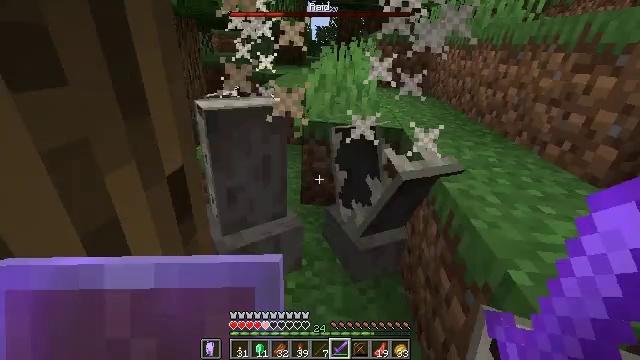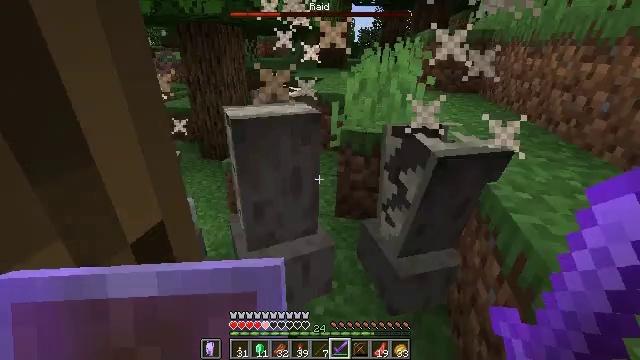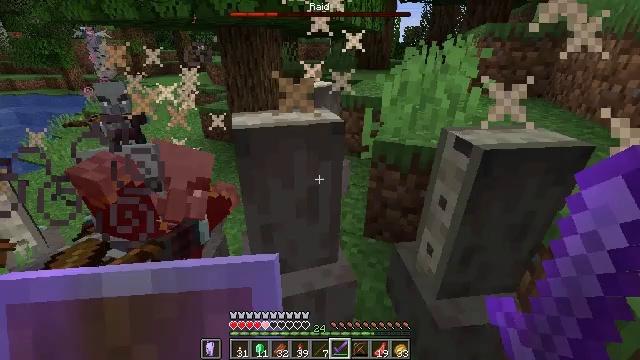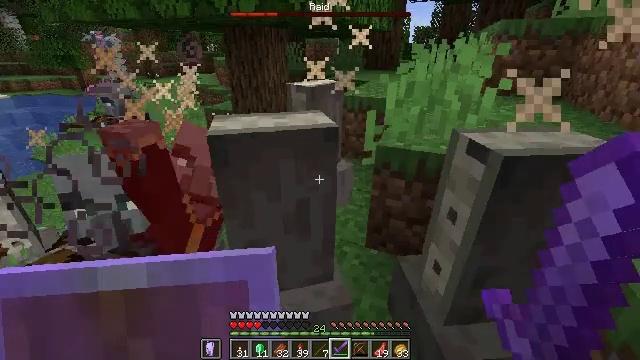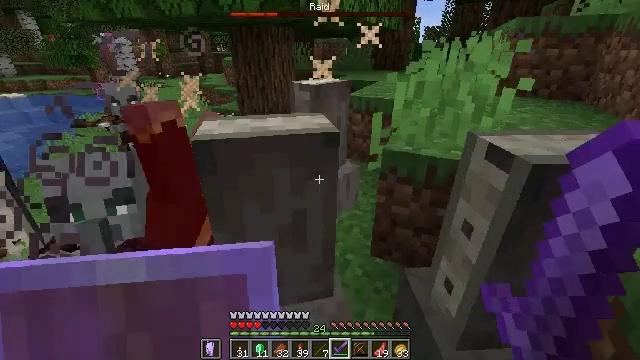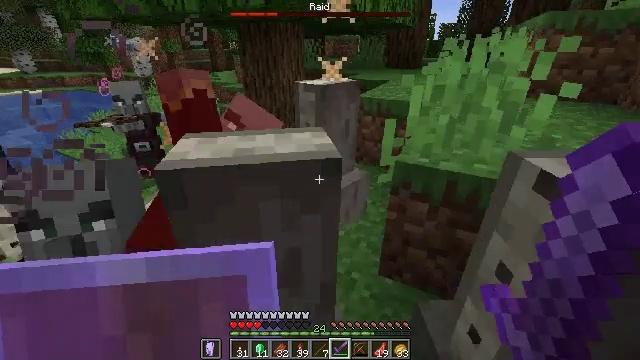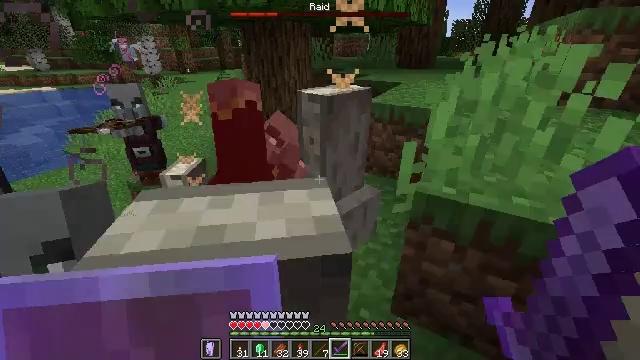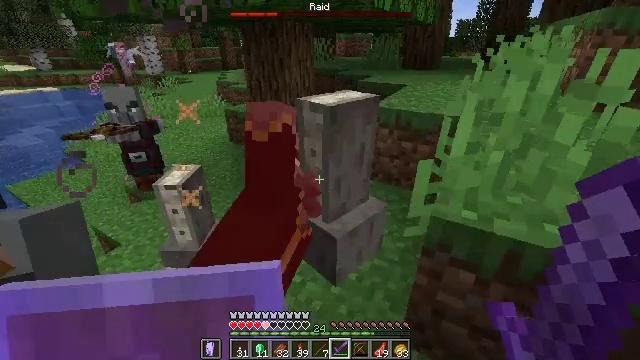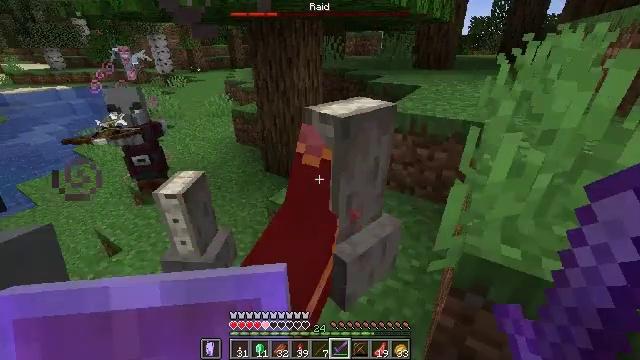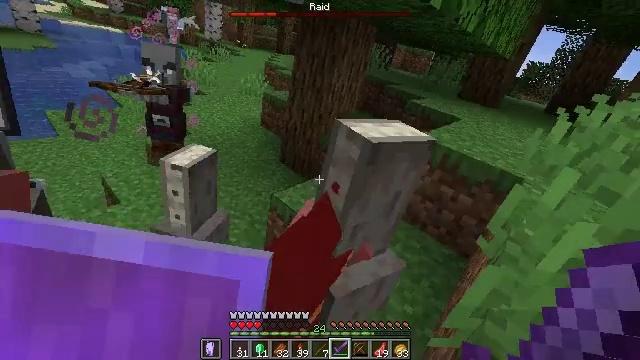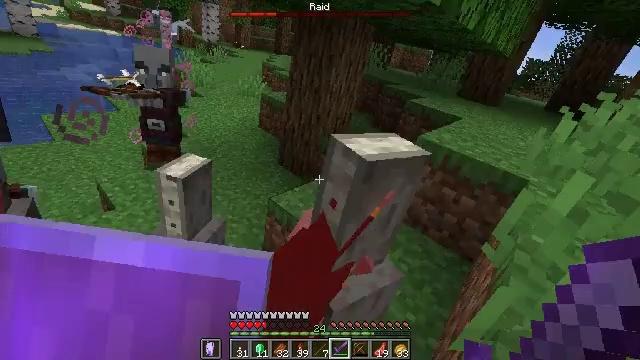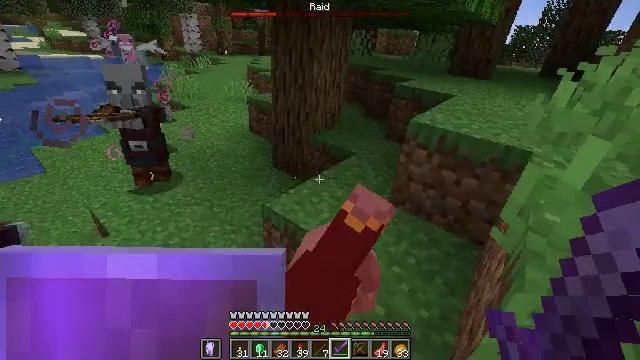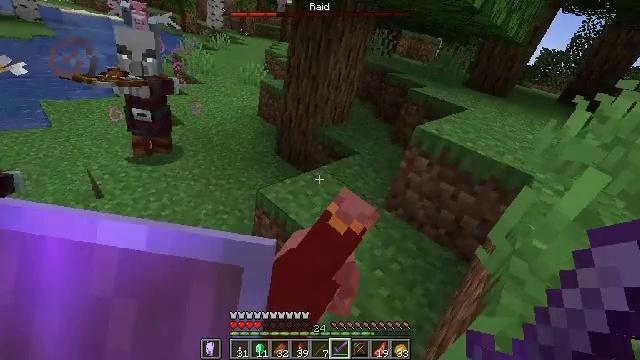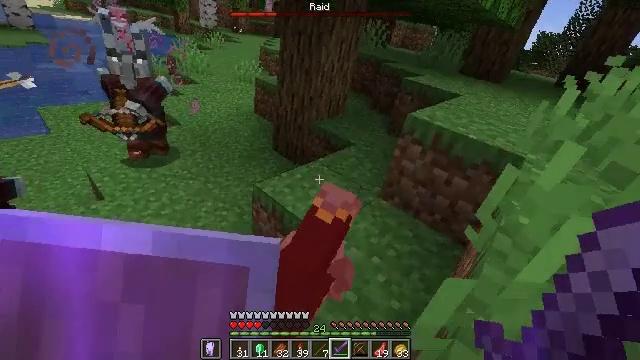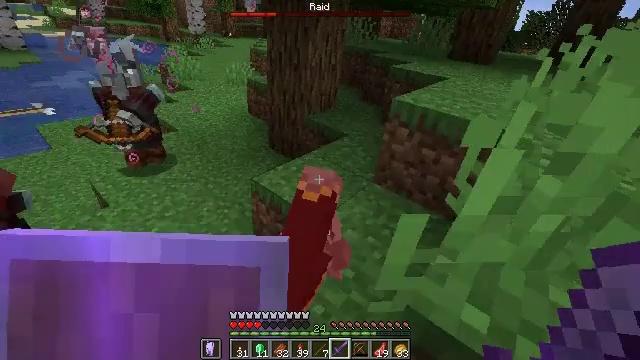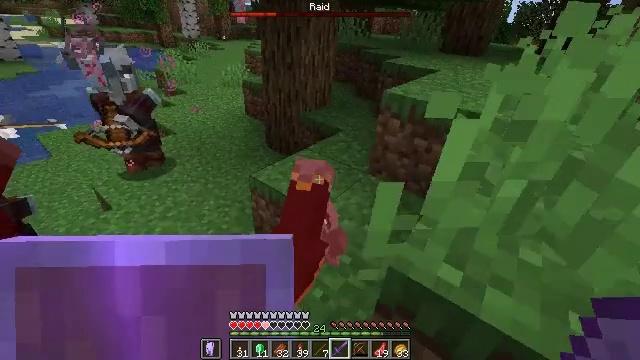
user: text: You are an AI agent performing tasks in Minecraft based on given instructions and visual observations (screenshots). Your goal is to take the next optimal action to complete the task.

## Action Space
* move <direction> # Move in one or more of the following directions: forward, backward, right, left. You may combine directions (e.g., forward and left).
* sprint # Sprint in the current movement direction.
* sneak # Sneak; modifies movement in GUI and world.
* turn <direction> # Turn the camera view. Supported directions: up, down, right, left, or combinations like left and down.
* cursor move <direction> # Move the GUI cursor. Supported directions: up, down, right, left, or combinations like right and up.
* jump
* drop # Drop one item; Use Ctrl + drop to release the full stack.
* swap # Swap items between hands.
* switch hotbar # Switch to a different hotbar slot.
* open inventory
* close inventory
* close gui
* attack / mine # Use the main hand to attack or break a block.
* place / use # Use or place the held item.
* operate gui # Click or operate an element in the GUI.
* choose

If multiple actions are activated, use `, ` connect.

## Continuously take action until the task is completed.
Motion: motion action
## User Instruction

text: Defeat the flying creature.
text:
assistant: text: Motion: move forward, turn left
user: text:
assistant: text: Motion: move forward, turn left
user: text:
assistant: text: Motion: move forward, turn left
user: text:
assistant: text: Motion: move forward, turn left
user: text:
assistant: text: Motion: move forward, turn left
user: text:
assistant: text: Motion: move forward, turn left
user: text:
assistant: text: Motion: move forward
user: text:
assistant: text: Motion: move forward, turn left
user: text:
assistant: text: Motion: move forward, turn left
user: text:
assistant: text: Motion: no_op
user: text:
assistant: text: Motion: turn down
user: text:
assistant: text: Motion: turn down
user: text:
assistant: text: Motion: move back, turn down
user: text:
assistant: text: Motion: move back
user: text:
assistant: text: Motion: move back
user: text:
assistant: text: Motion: move back
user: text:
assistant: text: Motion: move back
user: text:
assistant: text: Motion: move back
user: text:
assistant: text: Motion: move back
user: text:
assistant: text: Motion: move back
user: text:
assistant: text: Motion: no_op
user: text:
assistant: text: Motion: no_op
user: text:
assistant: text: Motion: no_op